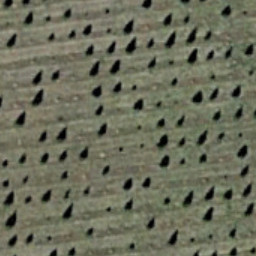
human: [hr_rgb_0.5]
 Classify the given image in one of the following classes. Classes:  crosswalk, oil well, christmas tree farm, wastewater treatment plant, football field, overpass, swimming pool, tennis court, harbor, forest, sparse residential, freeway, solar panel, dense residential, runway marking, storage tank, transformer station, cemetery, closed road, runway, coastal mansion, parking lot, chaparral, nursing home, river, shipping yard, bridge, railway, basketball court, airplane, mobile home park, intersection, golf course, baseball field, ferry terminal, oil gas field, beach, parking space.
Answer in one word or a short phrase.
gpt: christmas tree farm